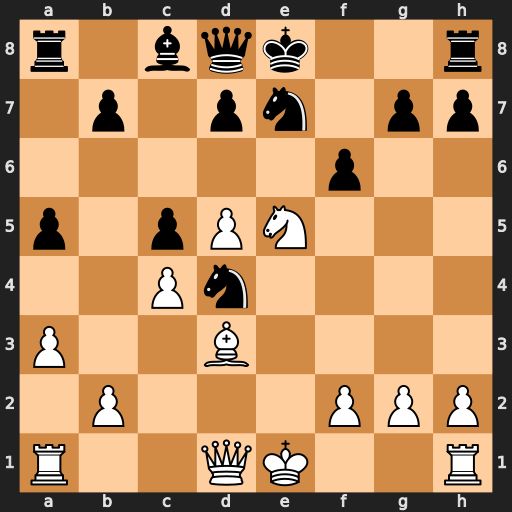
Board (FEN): r1bqk2r/1p1pn1pp/5p2/p1pPN3/2Pn4/P2B4/1P3PPP/R2QK2R
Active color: w
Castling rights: KQkq
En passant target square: -
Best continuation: Qh5+ g6 Bxg6+ Nxg6 Nxg6